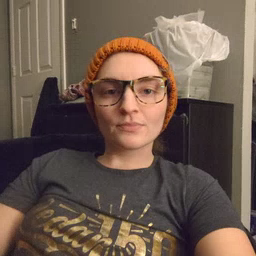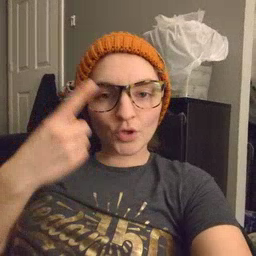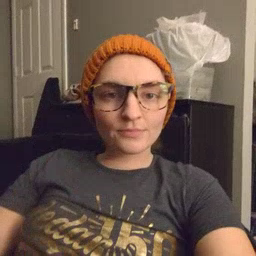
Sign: for